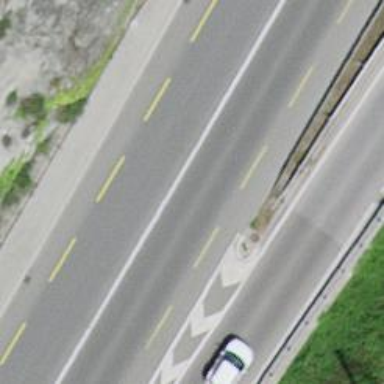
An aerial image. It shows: Primary road with asphalt surface and designated cycle lane.